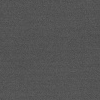
Atmospheric dust classification: dusty